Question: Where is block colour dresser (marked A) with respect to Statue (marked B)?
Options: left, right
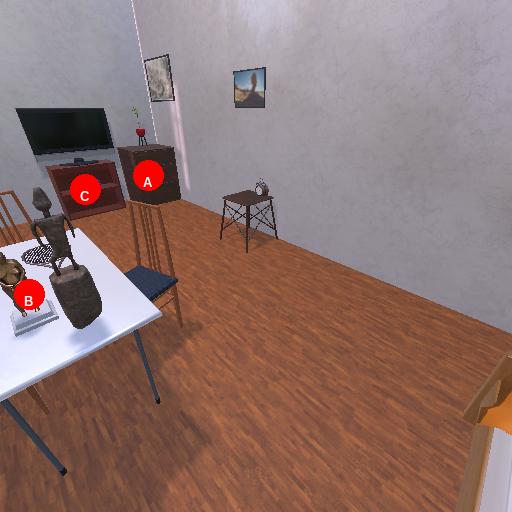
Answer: left